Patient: sex F, age 56
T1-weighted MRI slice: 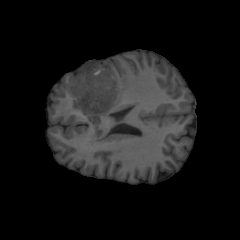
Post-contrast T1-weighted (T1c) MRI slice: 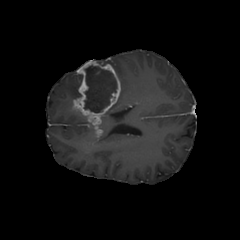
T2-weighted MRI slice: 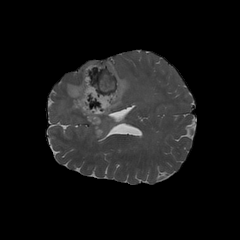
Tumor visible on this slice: yes
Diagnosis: Glioblastoma, IDH-wildtype
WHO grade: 4